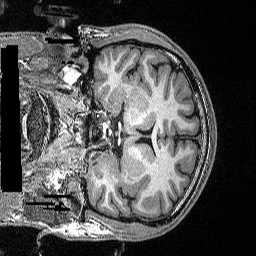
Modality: T1w
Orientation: coronal
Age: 24
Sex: male
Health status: healthy
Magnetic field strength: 3 T
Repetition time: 2.53 s
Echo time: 0.00331 s